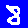
Digit: 8